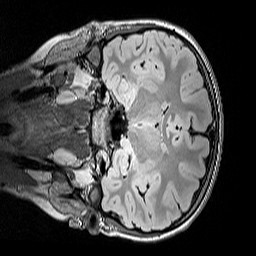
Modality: FLAIR
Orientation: coronal
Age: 9
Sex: female
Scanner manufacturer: siemens
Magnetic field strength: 3 T
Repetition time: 5 s
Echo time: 0.388 s